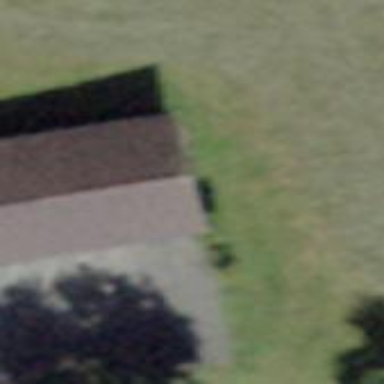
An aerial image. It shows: Garage.